Question: '''
using System;
namespace Starter
{
class Program
{
public static void Main() {
//Variable declarations and initialization (assignment)//
int venusMoonCount = 0;
float windSpeed = 450.0f;
string venusFact = "Venus is the only planet" + " that rotates clockwise.";
//Display the variable values.//
Console.WriteLine(venusFact);
Console.Write("Total moons = ");
Console.WriteLine(venusMoonCount);
Console.Write("Venusian windspped = ");
Console.WriteLine(windSpeed + " miles/hr");
Console.ReadLine();
}
}
}
'''
So I'm trying to run this exercise, when it comes to
string venusFact = "Venus is the only planet" + " that rotates clockwise.";
It won't add the space between the two strings. It outputs
"Venus is the only rotates clockwise
Total moons = 0
Venusian windspped = 450 miles/hr"
How do separate "planetthat"?

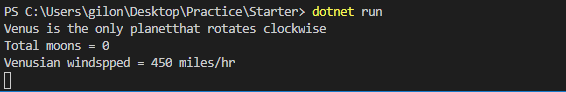
Answer: Your code is correct. Are you compiling it?
The display result should be:
'''
Venus is the only planet that rotates clockwise.
Total moons = 0
Venusian windspped = 450 miles/hr
'''
Note that you could use the + to just make 3 Console.WriteLine
EDIT: on your screenshot you don't have the dot "." either so clearly this is not the output of your code. Check if you execute what you want to compile.